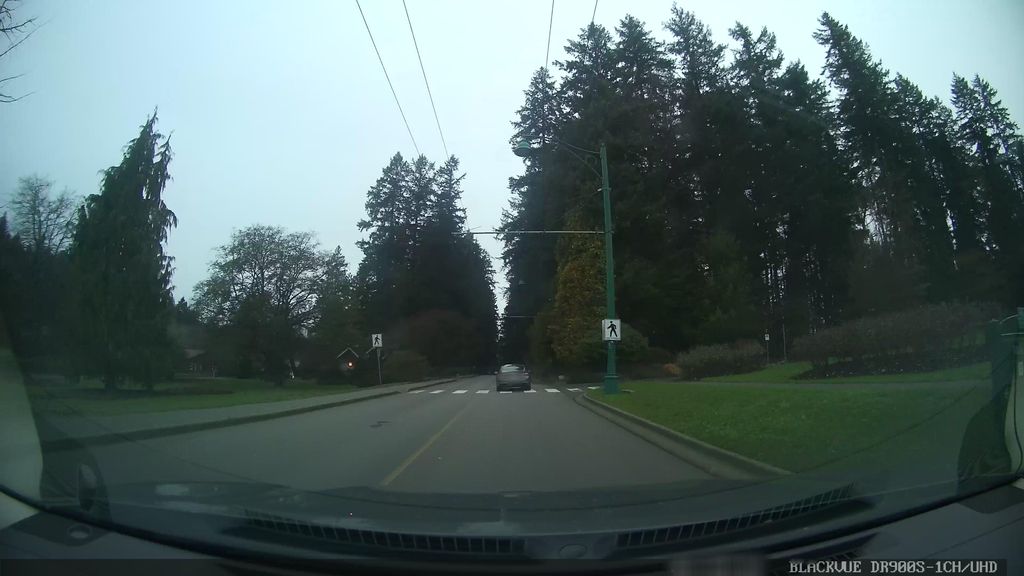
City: vancouver